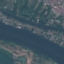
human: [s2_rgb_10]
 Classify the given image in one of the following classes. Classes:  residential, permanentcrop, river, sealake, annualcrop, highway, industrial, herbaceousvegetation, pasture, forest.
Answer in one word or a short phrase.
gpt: River